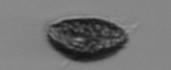
Label: Pseudochattonella_farcimen